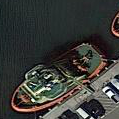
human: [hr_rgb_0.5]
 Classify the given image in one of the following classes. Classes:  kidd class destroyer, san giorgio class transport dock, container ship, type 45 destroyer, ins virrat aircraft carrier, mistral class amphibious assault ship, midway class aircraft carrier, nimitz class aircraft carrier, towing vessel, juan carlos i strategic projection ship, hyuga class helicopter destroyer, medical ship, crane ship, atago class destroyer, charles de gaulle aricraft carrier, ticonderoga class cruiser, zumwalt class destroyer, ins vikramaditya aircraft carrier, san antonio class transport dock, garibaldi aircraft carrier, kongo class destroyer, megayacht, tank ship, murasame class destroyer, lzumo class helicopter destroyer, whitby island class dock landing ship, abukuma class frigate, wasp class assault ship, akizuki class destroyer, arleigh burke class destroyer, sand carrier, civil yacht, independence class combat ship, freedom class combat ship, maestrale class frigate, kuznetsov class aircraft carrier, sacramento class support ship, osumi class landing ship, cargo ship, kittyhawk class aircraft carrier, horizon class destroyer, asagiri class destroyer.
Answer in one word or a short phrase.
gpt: Towing vessel